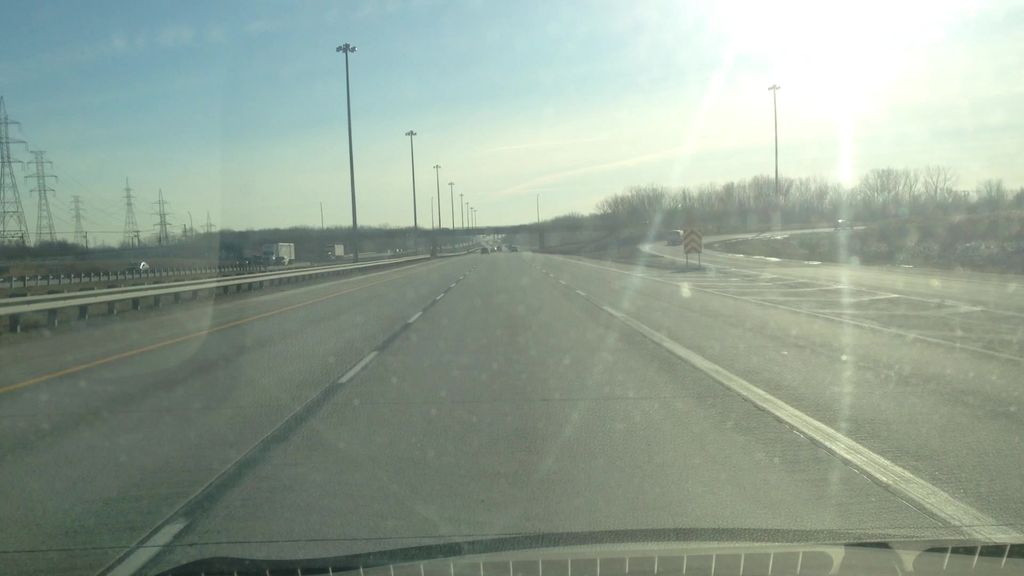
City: montreal